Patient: sex F, age 71
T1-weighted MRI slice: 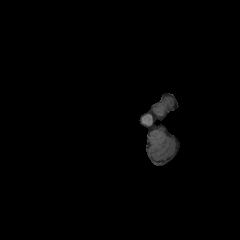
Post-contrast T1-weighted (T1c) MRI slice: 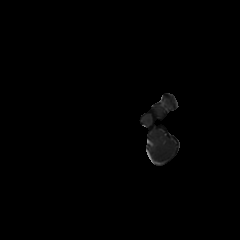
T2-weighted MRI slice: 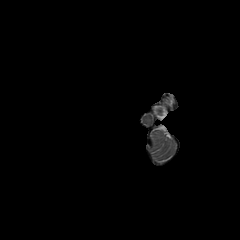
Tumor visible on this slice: no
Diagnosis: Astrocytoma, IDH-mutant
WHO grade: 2